Interaction volume radius: 10 \u00c5
Interaction volume height: 30 \u00c5
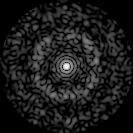
Disorder parameter: 0.828